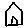
Label: house